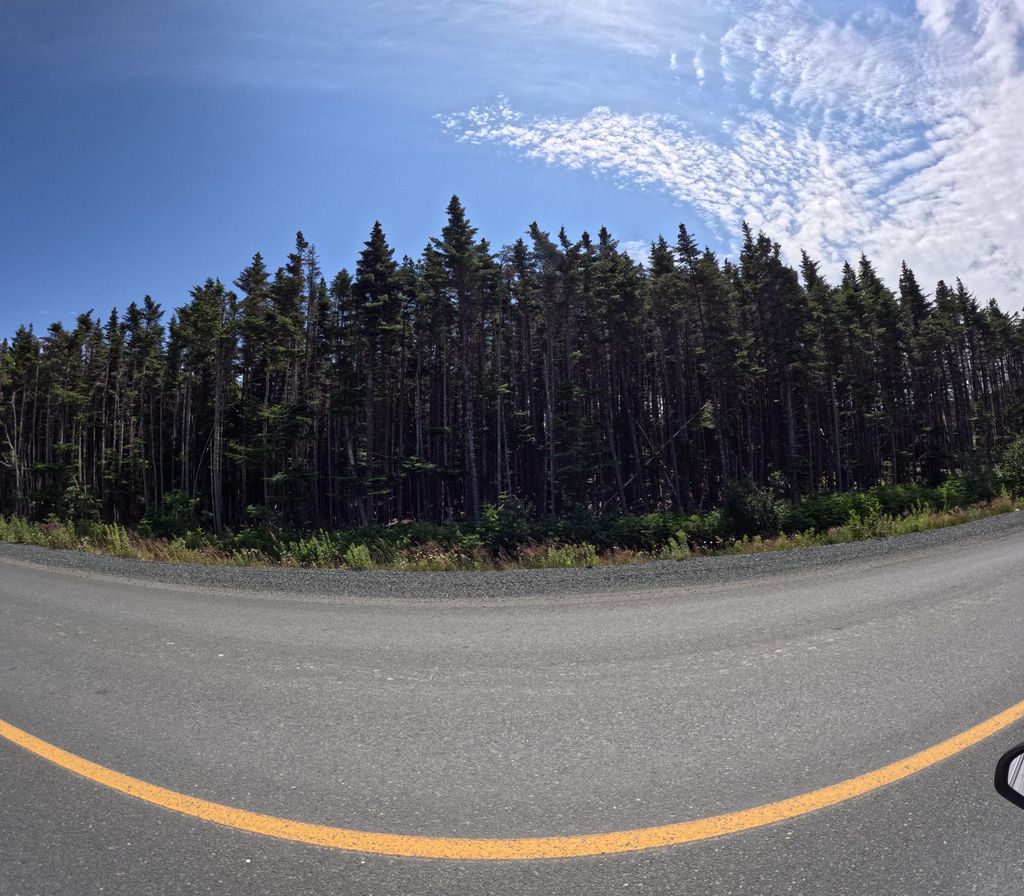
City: st_johns